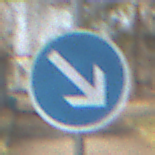
Verkehrszeichen: VorgeschriebeneVorbeifahrtRechts
Umgebung: Outdoor, Suburban
Tageszeit: MorningAfternoon
Wetter: PartlyCloudy
Licht: Natural
Jahreszeit: NotSpecified
Kontrast: HighContrast